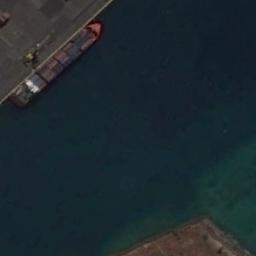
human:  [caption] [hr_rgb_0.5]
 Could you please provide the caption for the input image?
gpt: There is a ship in the blue water on the shore .

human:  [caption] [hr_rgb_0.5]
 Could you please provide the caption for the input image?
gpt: The cargo ship full of containers is docked at the dock and the water is deep blue .

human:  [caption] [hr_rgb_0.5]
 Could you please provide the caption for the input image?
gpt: There is a ship at sea .

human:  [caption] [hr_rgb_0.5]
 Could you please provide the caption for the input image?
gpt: An orange-red container ship docked at the dock, With loading and unloading equipment on the dock .

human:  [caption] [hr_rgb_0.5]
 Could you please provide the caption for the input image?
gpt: The ship is at the harbor .